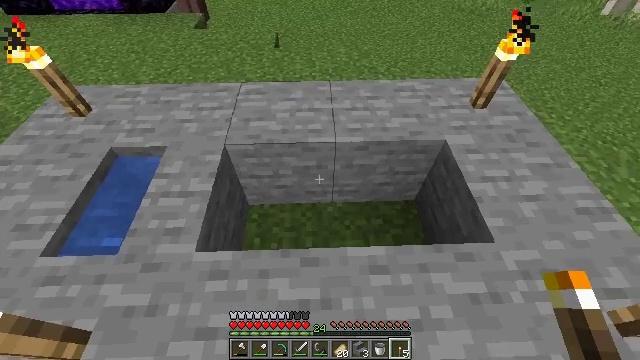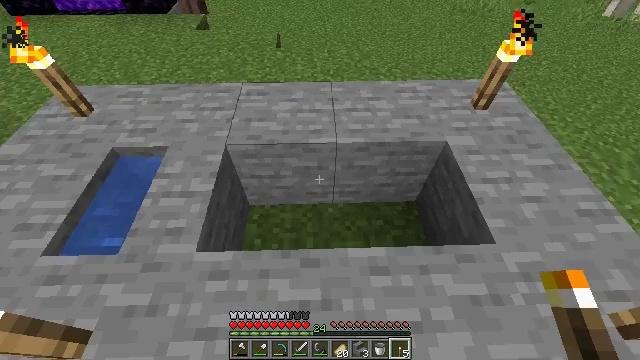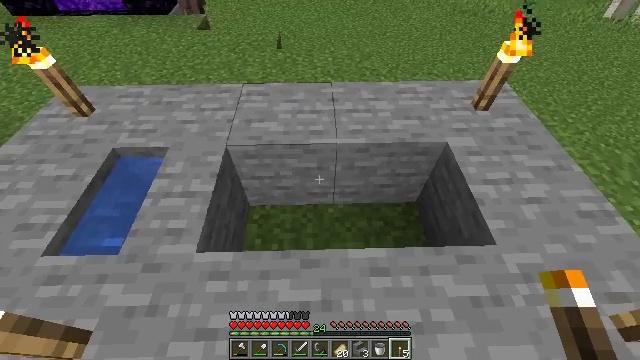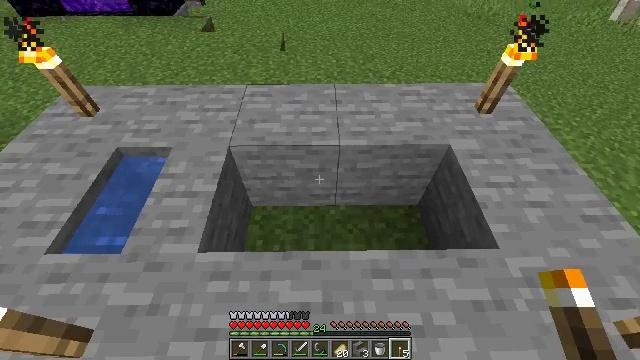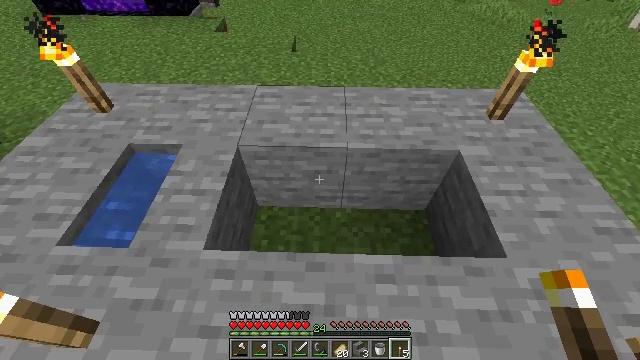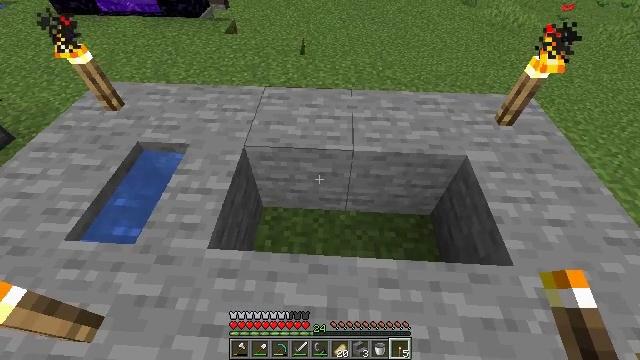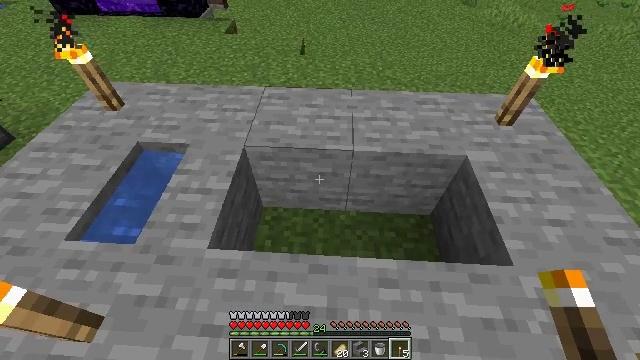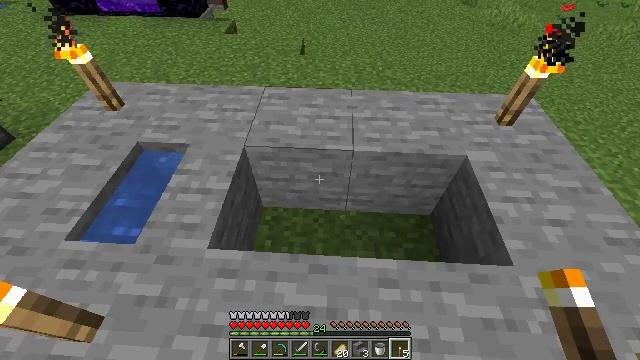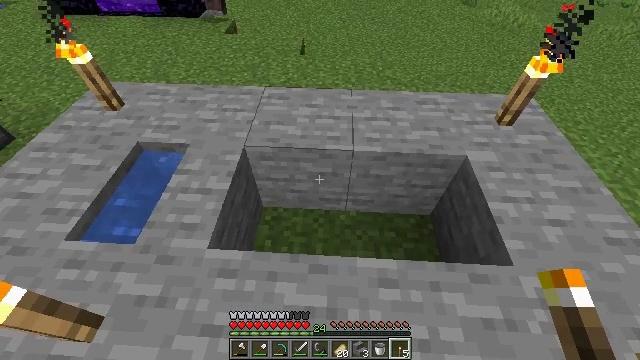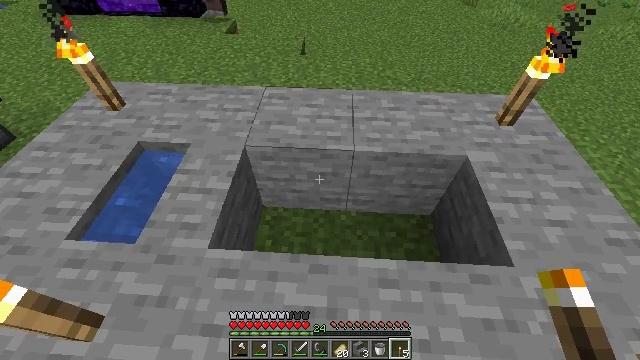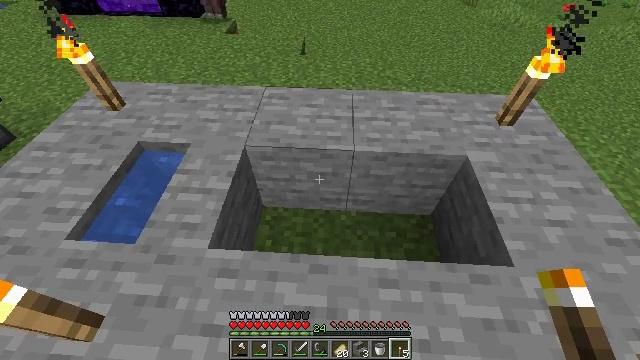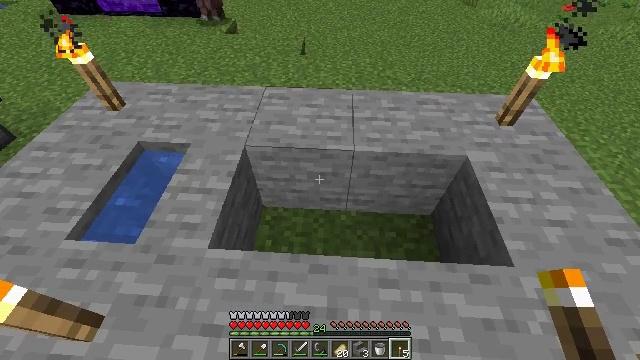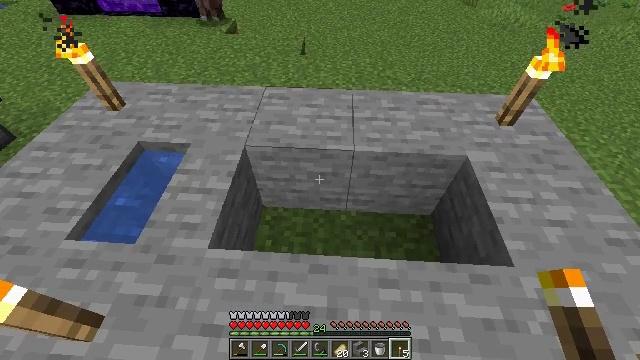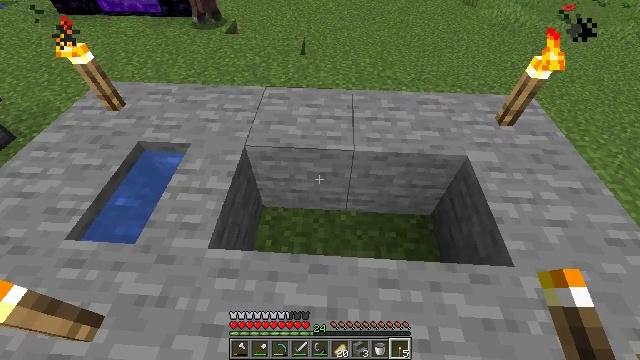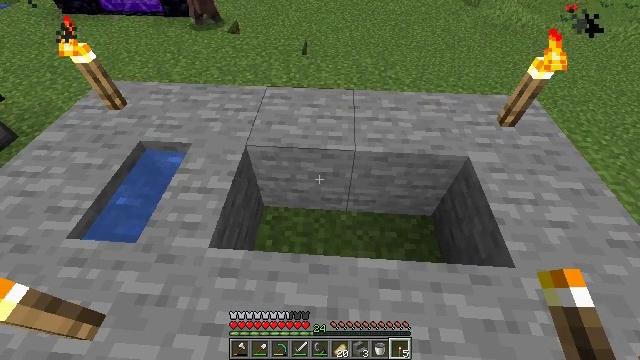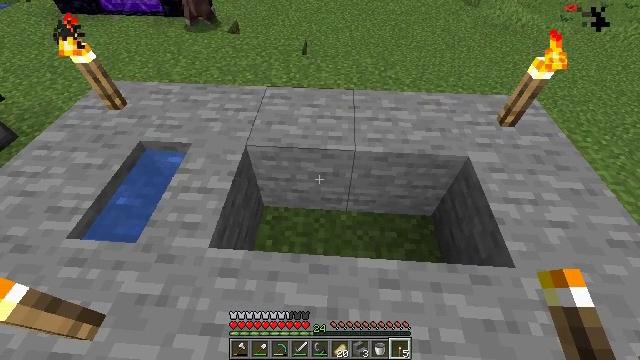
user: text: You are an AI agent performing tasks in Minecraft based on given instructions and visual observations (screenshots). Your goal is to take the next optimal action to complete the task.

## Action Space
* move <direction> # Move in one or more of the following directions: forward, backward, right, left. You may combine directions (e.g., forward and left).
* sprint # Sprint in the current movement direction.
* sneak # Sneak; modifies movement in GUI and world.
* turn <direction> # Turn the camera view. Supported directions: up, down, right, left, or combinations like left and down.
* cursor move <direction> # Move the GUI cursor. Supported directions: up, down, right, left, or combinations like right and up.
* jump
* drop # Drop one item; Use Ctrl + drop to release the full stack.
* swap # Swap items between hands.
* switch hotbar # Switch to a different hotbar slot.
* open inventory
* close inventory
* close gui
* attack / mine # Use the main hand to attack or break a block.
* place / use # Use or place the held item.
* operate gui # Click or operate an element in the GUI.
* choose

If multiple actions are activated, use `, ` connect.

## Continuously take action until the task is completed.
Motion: motion action
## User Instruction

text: Interact with the crafting table to make a heavy weighted pressure plate.
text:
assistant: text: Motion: no_op
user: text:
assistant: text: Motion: no_op
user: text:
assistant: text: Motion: no_op
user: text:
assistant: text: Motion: turn left
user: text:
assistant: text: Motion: turn left
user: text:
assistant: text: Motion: no_op
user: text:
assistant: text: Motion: no_op
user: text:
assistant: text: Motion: no_op
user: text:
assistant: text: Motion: no_op
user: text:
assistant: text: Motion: no_op
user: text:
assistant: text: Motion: no_op
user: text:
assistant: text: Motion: no_op
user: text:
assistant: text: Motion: no_op
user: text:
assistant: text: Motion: no_op
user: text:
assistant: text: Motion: no_op
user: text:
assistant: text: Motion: no_op
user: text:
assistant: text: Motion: no_op
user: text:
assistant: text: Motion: no_op
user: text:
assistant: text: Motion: no_op
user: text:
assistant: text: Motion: no_op
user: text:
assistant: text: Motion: no_op
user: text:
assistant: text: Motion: no_op
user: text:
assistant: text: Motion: no_op
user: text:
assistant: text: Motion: no_op
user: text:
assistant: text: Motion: no_op
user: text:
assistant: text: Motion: no_op
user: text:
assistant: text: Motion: no_op
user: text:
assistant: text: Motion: no_op
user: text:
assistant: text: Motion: no_op
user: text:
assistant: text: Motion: no_op